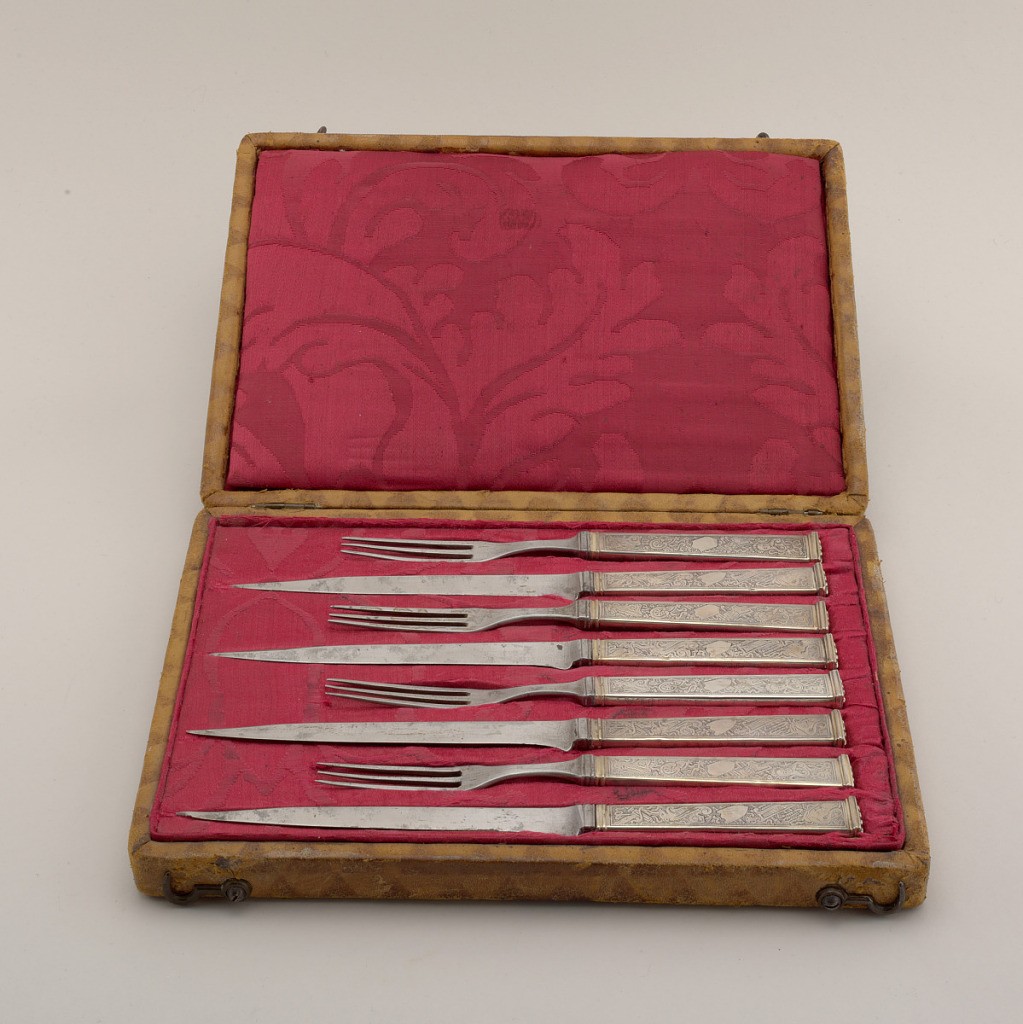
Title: case
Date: ca. 1700
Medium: leather, silk, metal
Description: Rectangular case covered in leather with stamped triangular pattern. Inside covered with red damask. Hinges on the back, small rings and hooks on the front.